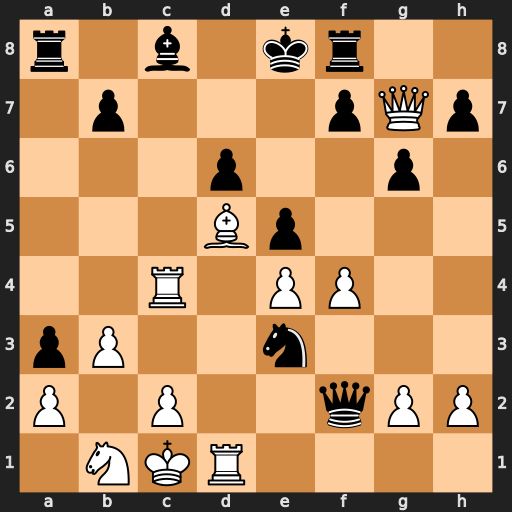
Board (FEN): r1b1kr2/1p3pQp/3p2p1/3Bp3/2R1PP2/pP2n3/P1P2qPP/1NKR4
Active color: w
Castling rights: q
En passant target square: -
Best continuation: Bxf7+ Rxf7 Qg8+ Ke7 Rc7+ Bd7 Rxd7+ Kxd7 Qxf7+ Kc6 Rxd6+ Kxd6 fxe5+ Kxe5 Qxf2